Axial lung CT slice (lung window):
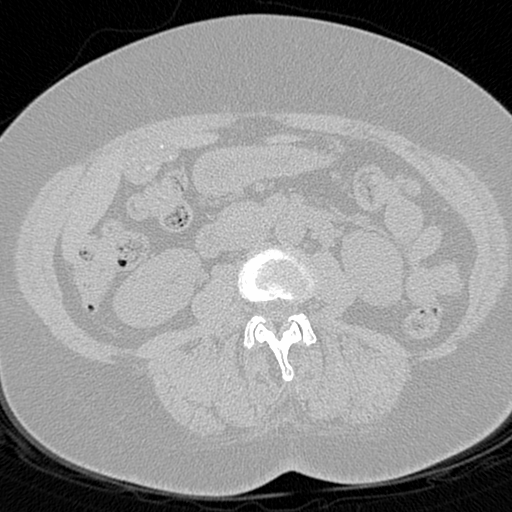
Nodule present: no